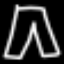
Label: pants